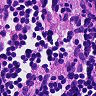
Metastatic tissue present: no